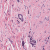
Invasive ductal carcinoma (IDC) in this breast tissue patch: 1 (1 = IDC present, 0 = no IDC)